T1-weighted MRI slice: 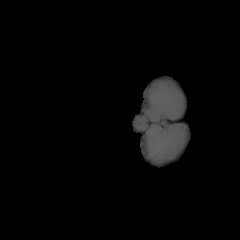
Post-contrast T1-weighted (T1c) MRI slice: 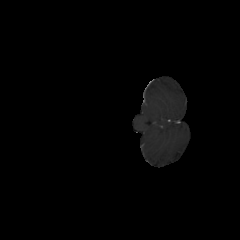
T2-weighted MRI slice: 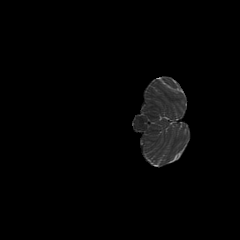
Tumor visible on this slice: no